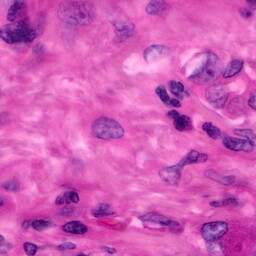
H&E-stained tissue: Pancreatic